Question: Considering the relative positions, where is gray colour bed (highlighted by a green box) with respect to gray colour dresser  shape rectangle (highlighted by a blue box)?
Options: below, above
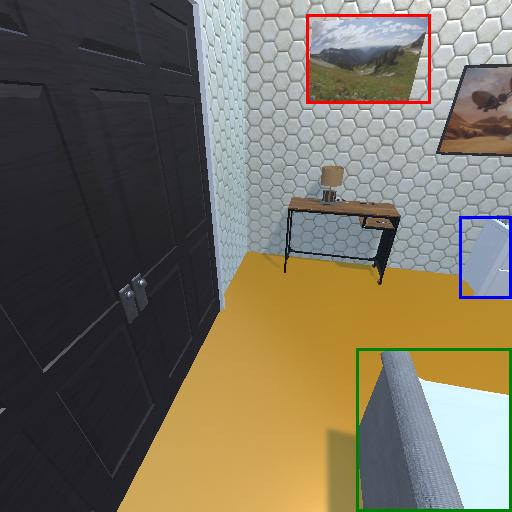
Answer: below